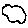
Label: cloud